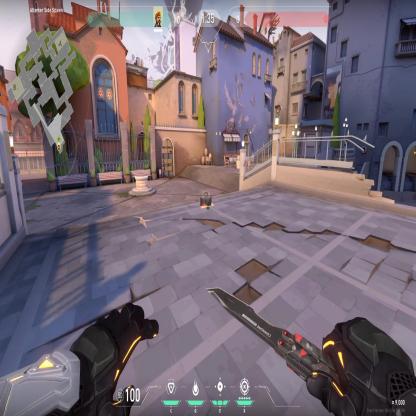
Label: dropped spike